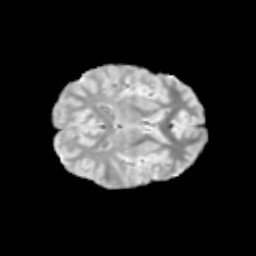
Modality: T2w
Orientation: axial
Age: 11
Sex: female
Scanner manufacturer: siemens
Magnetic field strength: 3 T
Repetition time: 3.8 s
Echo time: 0.07 s